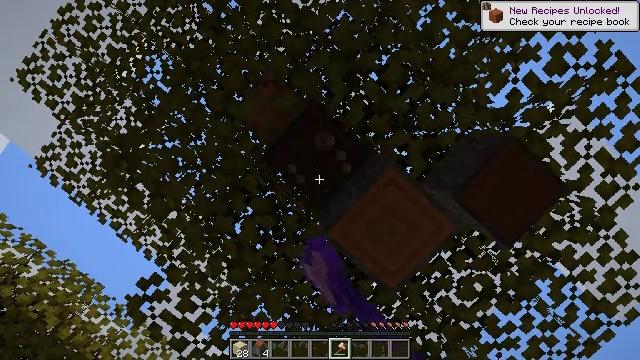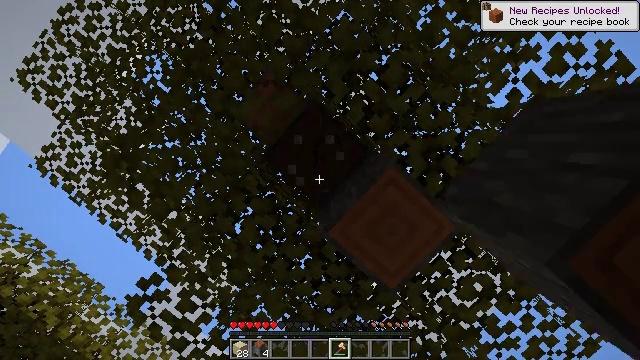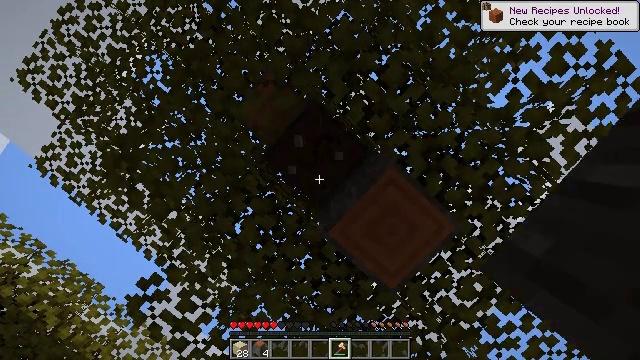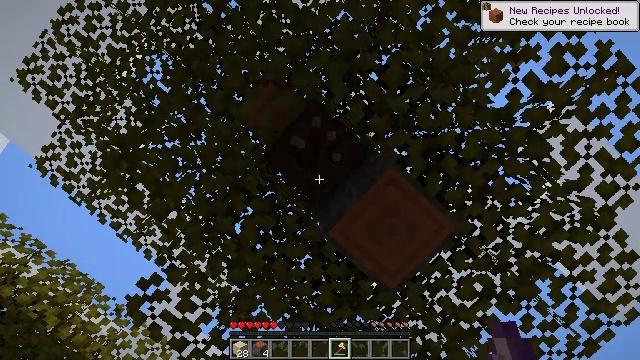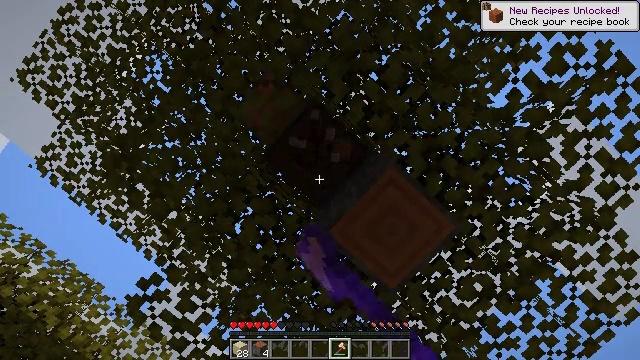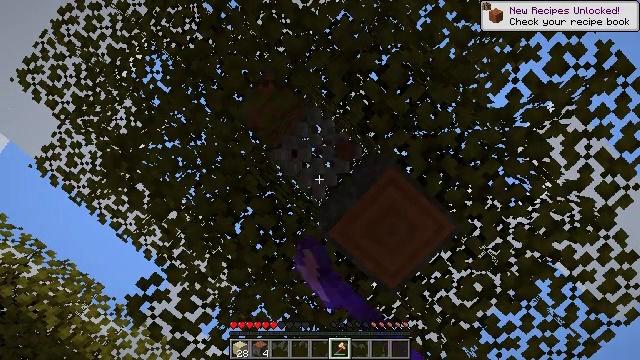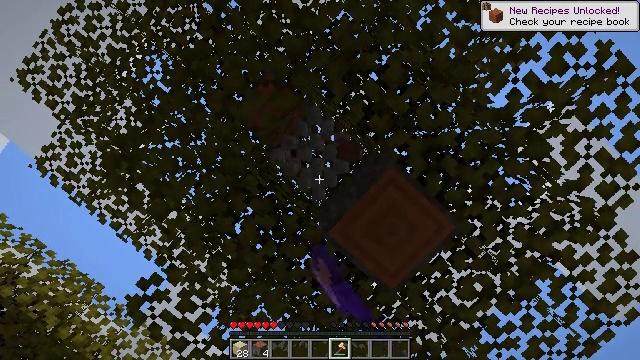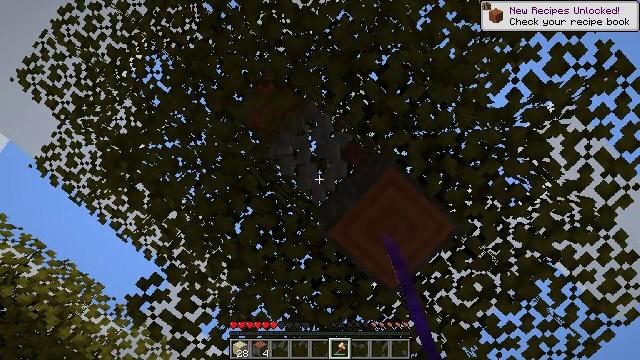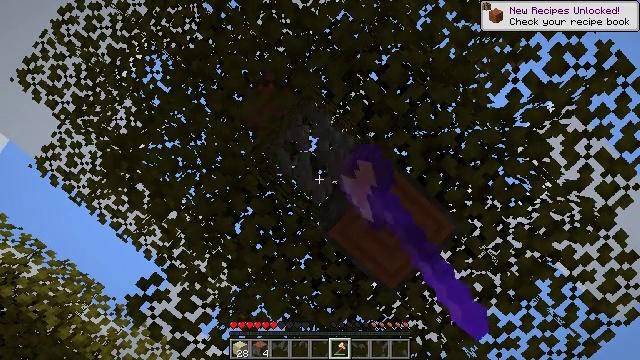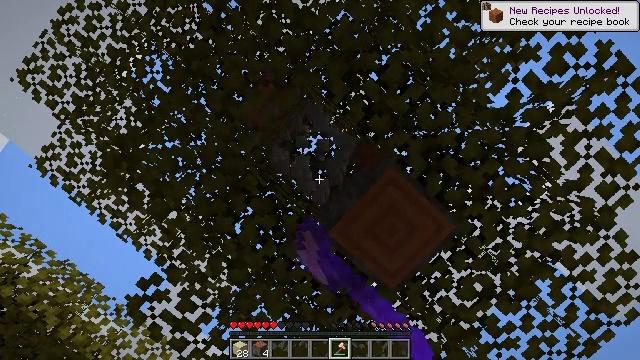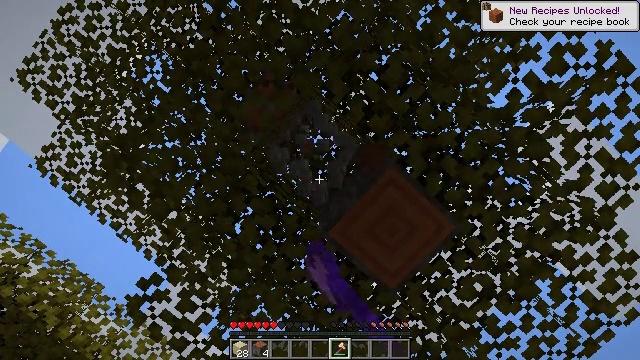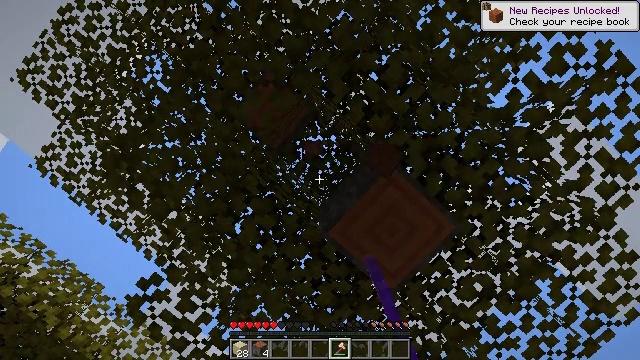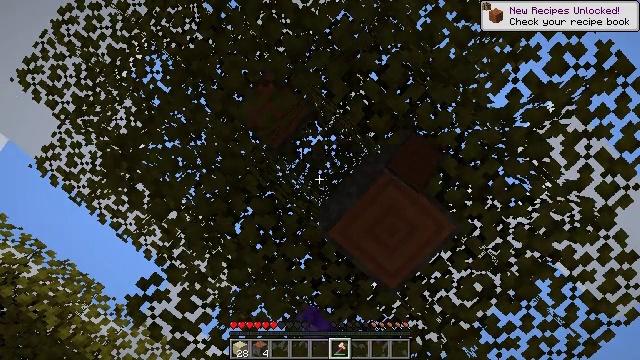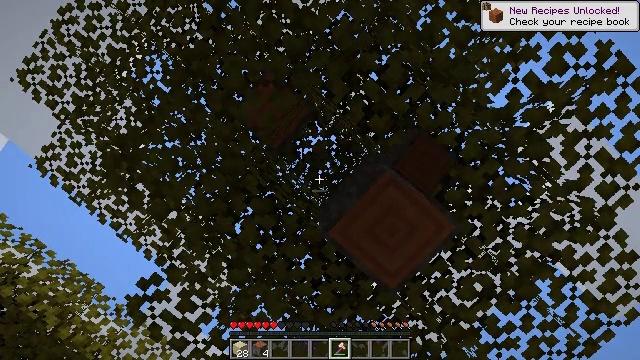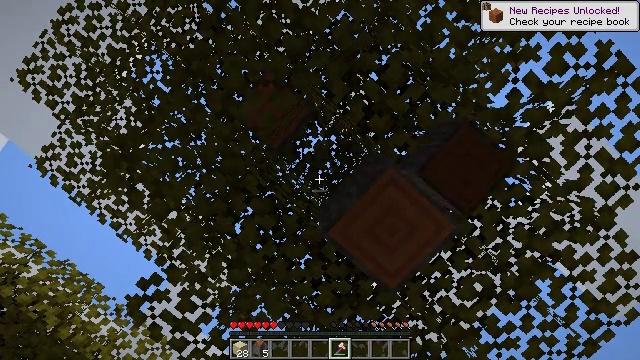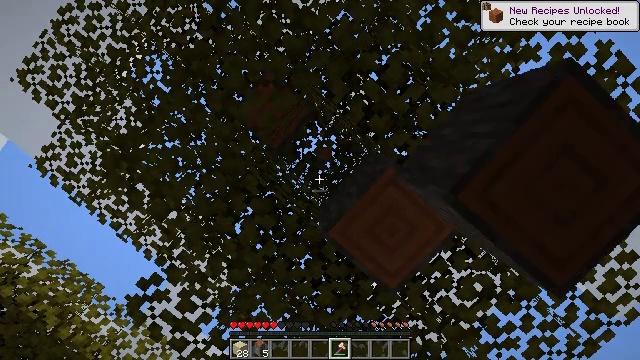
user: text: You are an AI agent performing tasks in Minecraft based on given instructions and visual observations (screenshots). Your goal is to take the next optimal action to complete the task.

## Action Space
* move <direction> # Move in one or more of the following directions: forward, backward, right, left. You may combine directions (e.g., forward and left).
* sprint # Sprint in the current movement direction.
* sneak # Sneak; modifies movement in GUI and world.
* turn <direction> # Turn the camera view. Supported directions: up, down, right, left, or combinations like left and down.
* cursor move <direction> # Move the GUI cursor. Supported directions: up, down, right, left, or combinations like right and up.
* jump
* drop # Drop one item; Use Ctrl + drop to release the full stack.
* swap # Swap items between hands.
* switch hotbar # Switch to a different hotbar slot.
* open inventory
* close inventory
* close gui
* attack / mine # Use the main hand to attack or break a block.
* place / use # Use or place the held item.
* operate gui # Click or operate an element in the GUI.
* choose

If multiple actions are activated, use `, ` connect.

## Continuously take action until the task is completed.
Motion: motion action
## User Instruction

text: Break the acacia log from the tree.
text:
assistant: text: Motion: attack / mine
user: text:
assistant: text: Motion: attack / mine
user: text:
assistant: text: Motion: attack / mine
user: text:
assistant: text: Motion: attack / mine
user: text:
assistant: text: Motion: attack / mine
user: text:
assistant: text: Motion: attack / mine
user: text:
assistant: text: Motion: attack / mine
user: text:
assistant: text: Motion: attack / mine
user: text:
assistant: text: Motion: attack / mine
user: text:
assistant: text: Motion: attack / mine
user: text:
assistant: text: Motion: attack / mine
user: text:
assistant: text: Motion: attack / mine
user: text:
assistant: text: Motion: no_op
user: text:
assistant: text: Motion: no_op
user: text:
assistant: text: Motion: no_op
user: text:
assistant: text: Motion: no_op
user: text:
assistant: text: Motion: no_op
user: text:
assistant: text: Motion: no_op
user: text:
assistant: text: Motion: no_op
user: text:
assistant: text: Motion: no_op
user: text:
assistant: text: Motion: no_op
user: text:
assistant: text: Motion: no_op
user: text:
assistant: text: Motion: no_op
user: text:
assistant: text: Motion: no_op
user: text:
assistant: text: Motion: open inventory
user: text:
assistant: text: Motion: open inventory
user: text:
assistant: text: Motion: open inventory
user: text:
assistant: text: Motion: open inventory
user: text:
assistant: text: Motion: no_op
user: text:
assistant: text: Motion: no_op